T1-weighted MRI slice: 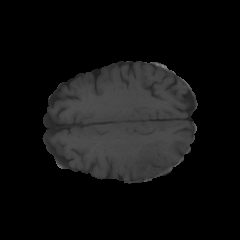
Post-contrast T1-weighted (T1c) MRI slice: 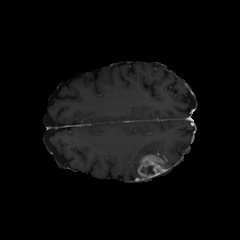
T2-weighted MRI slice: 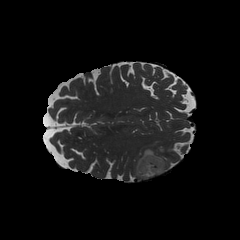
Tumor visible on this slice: yes